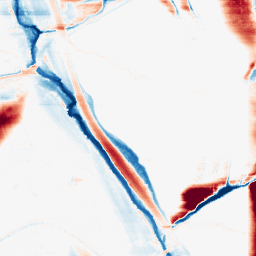
Category: morphological
Decomposition family: morphological_rect
Decomposition parameters: operation: average
width: 50
height: 5
Upsampling method: cubic_catmull_rom
Upsampling parameters: scale: 4
Upsampling scale: 4